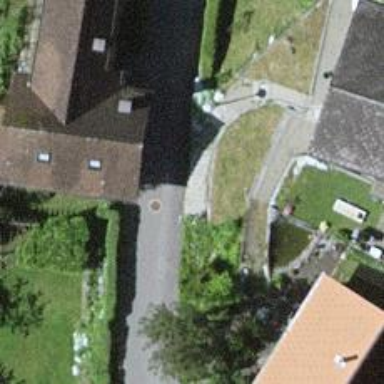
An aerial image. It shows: Retaining wall.